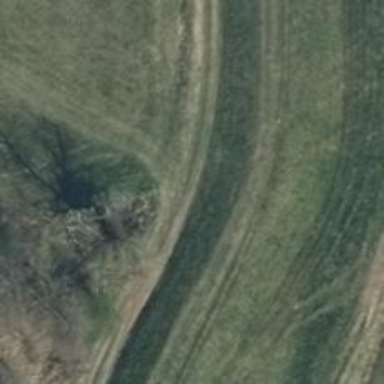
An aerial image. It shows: Grass track with grade4 quality surface.